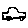
Label: car